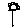
Label: flower